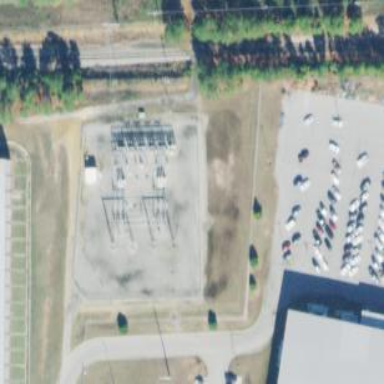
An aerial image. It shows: There is distribution substation enclosed by fence.